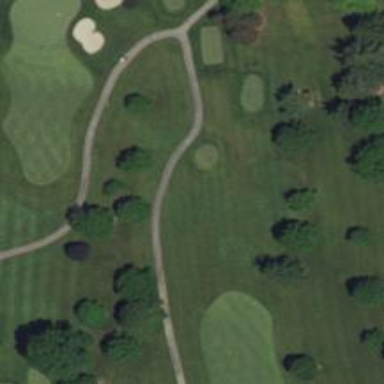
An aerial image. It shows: Path used for both walking and golf.